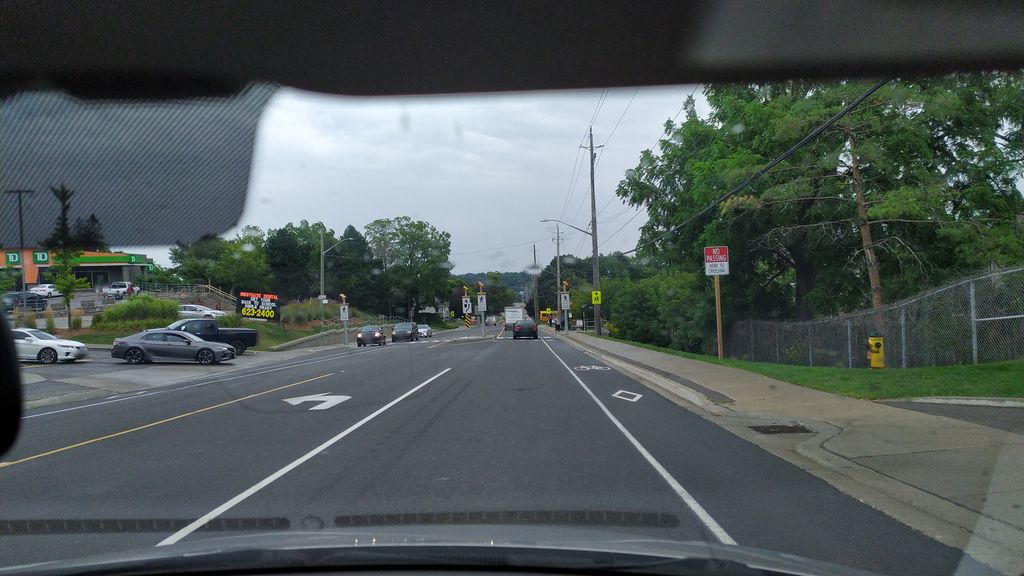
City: kitchener-waterloo